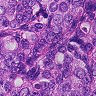
Metastatic tissue present: yes